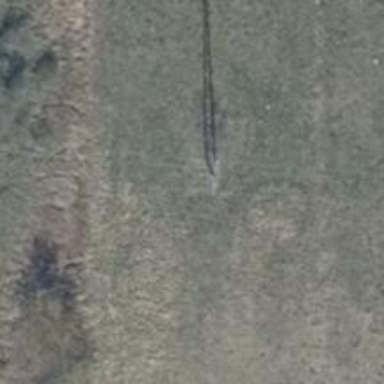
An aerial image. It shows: Power pole.